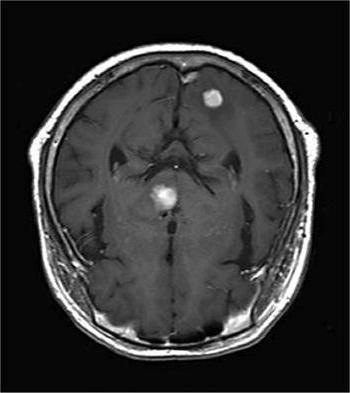
Label: notumor